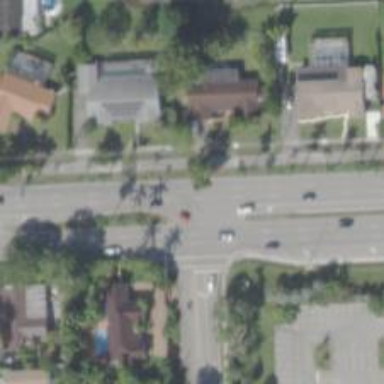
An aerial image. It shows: Primary highway with separate asphalt sidewalks.